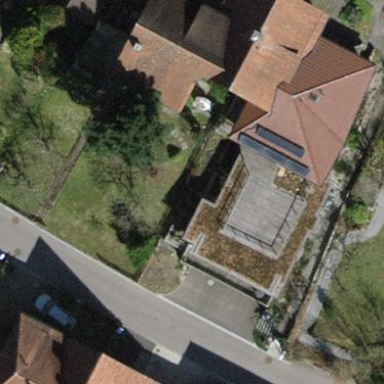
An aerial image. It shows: Building with tiled roof.